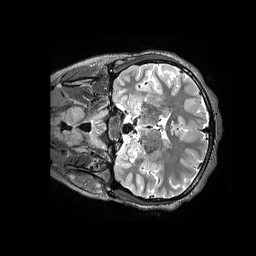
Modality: T2w
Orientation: coronal
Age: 13
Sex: female
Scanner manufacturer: siemens
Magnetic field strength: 3 T
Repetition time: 3.2 s
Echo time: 0.564 s